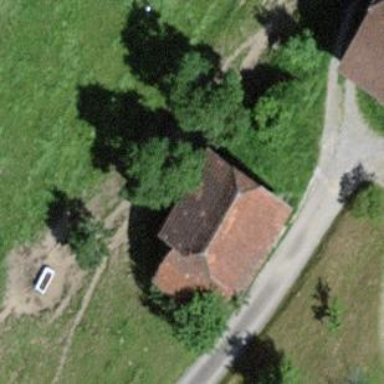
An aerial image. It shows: Barn.